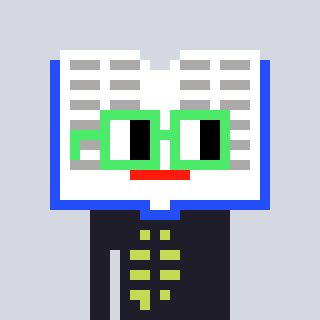
a pixel art character with square light green glasses, a dictionary-shaped head and a grayscale-colored body on a cool background